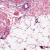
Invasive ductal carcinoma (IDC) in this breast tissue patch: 0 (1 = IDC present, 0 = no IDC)